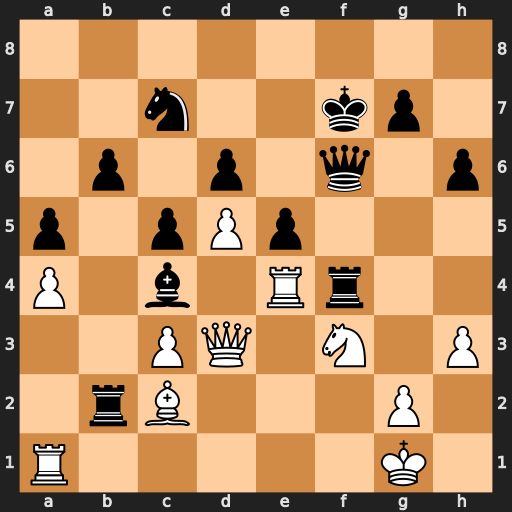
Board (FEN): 8/2n2kp1/1p1p1q1p/p1pPp3/P1b1Rr2/2PQ1N1P/1rB3P1/R5K1
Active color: w
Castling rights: -
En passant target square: -
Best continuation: Rxc4 Rxc4 Qxc4